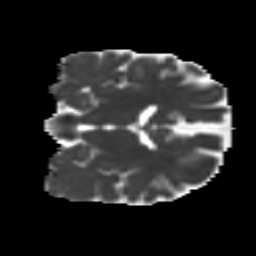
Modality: MD
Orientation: coronal
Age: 14
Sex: female
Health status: ill
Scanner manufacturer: ge
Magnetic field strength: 3 T
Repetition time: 6.752 s
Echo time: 0.079 s